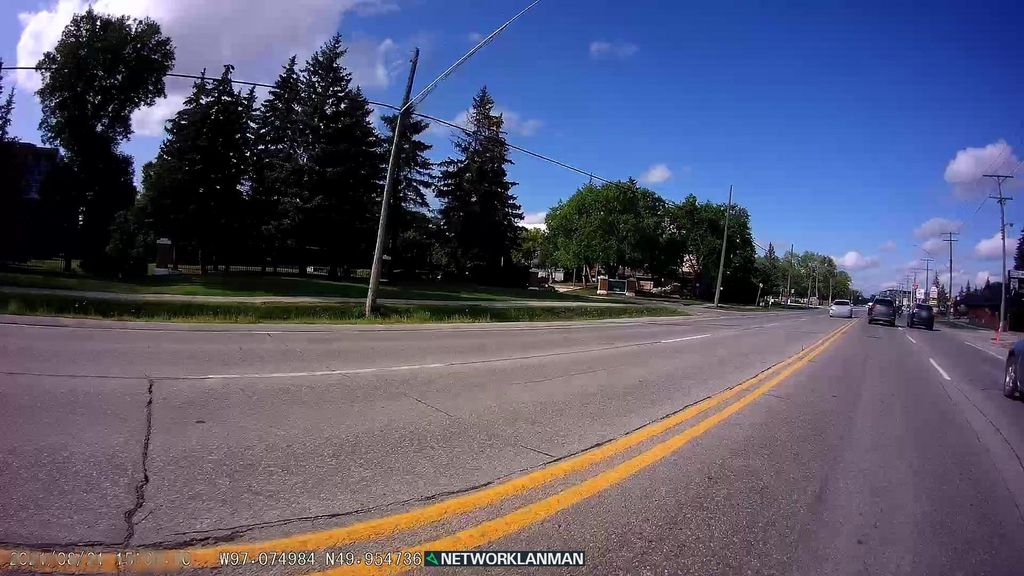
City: winnipeg